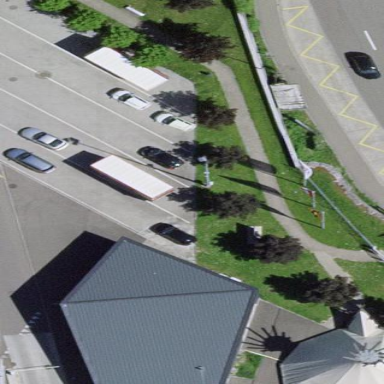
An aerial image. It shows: Parking area along the street side with diagonal orientation.